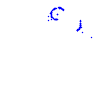
Particle: proton